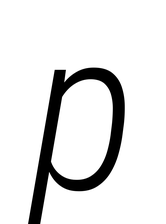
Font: Roboto-Italic_Condensed_Light_Italic